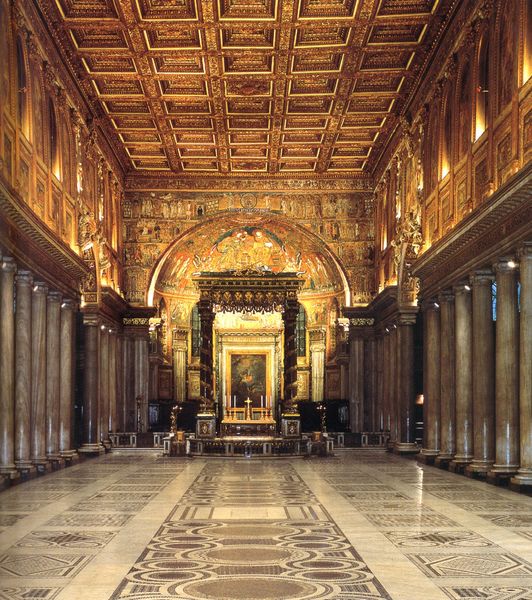
Titel: Basilika S. Maria Maggiore in Rom
Standort: Rom, S. Maria Maggiore (EU - I - Latium)
Schlagwörter: fenster, säulen, innenraum, kirche, gold, italien, saal, halle, foto, kreuz, fliesen, altar, kirchenschiff, apsis, mosaikfußboden, steinfußboden, mosaiken, cosmatenarbeit, antike säulen, marmormosaikboden